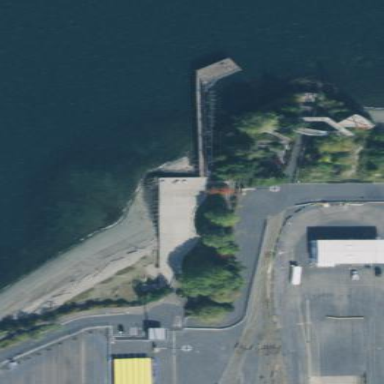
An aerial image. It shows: Breakwater structure.